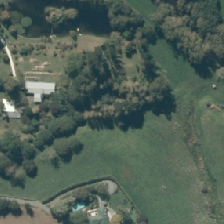
Land cover: deciduous_hardwood